Aerial crown-view tile of a tropical tree (Barro Colorado Island, Panama), acquired 20240611:
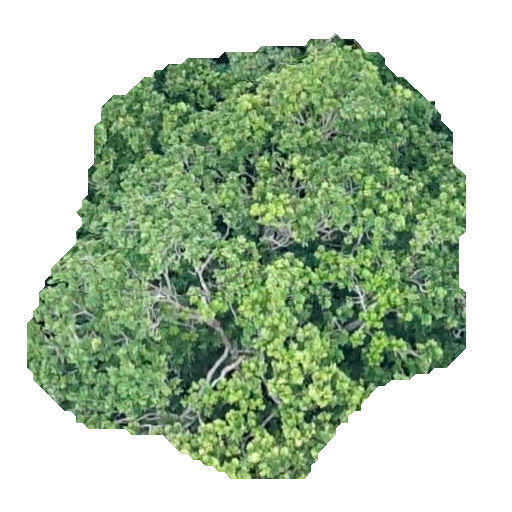
Species: Anacardium excelsum
GBIF accepted scientific name: Anacardium excelsum
Crown area: 222.492 m²